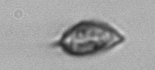
Label: Prorocentrum_triestinum